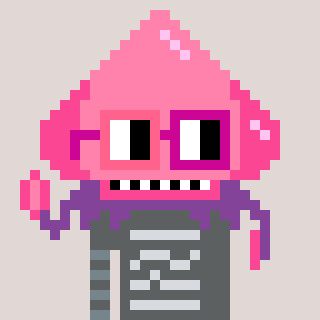
a pixel art character with square pink and red glasses, a squid-shaped head and a redpinkish-colored body on a warm background